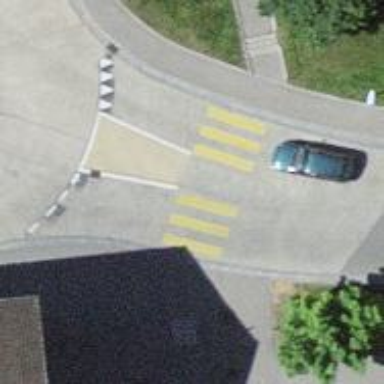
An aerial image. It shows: Uncontrolled zebra crossing with pedestrian island.